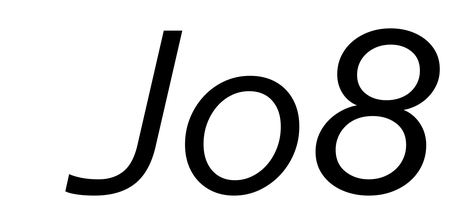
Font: InstrumentSans-Italic_Italic